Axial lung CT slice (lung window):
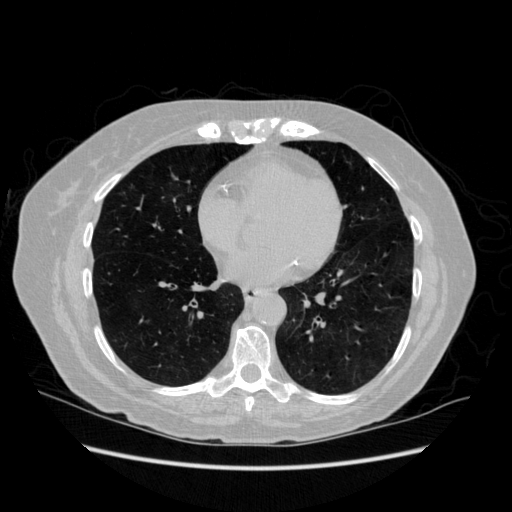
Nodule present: yes
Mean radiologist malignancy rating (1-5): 2.667